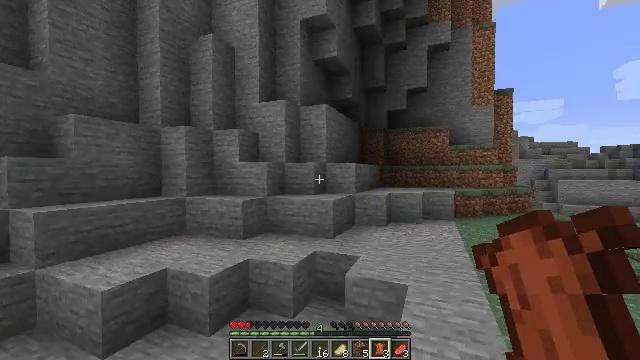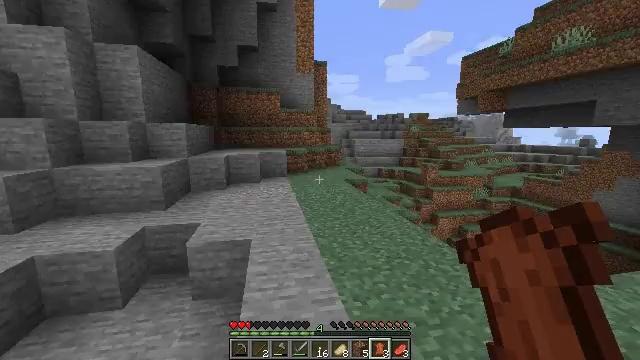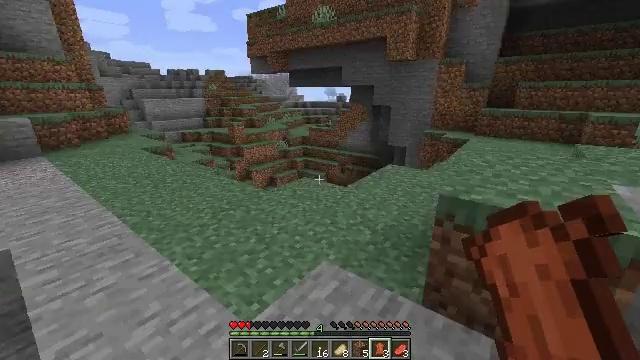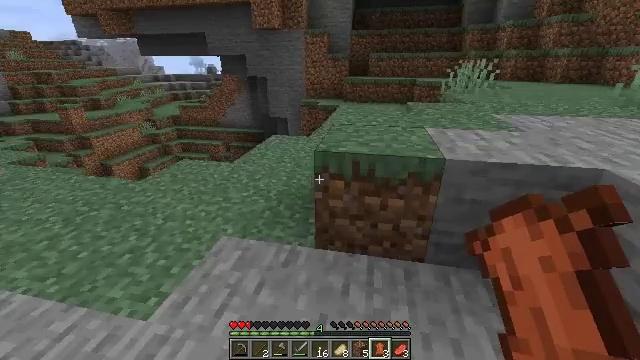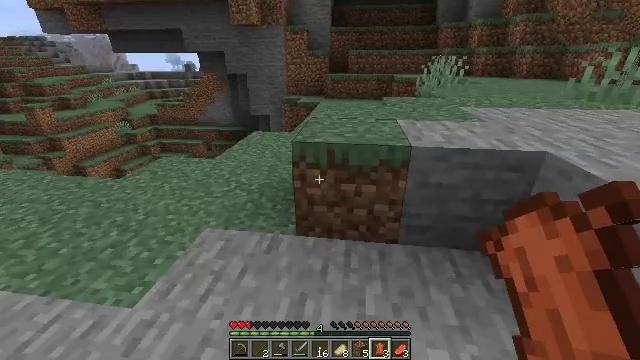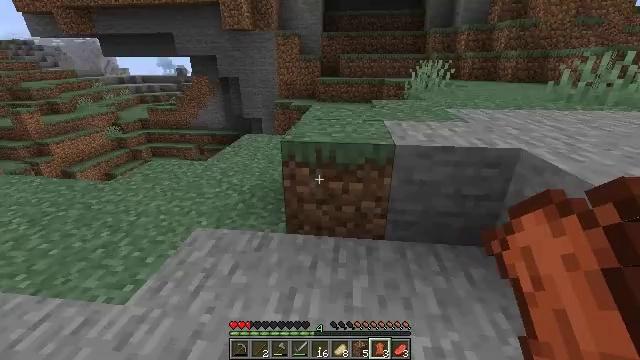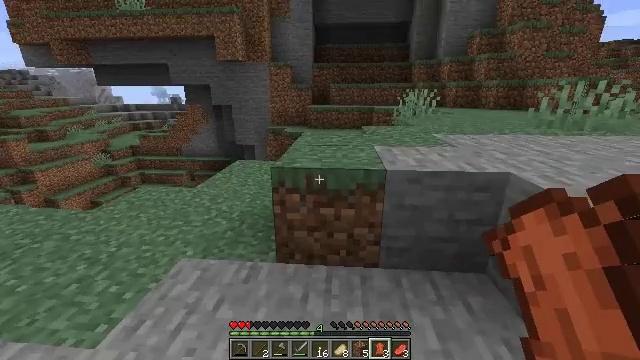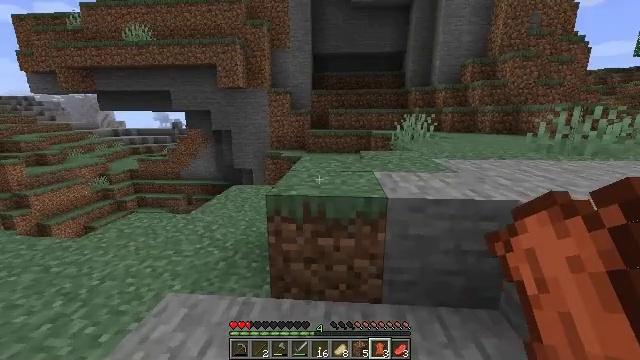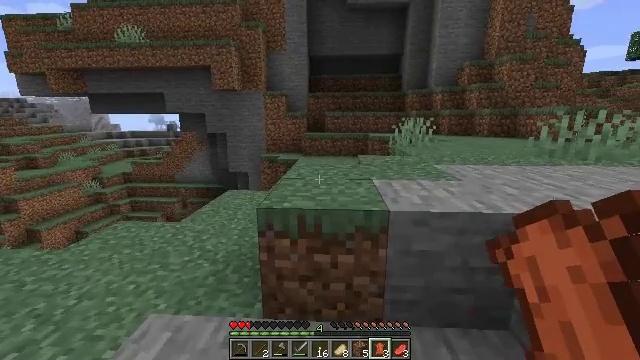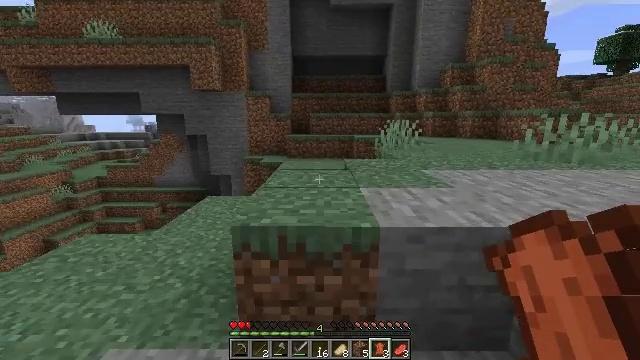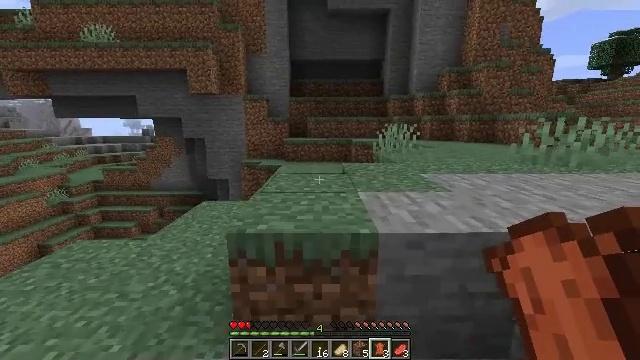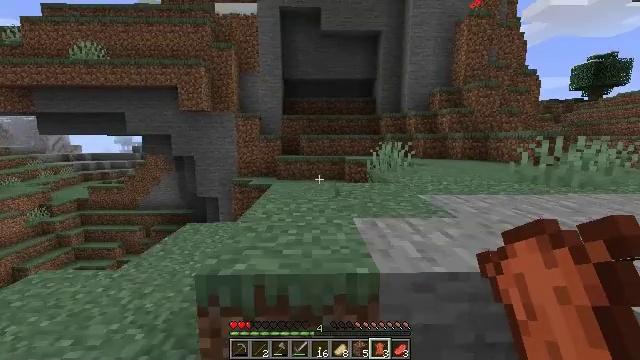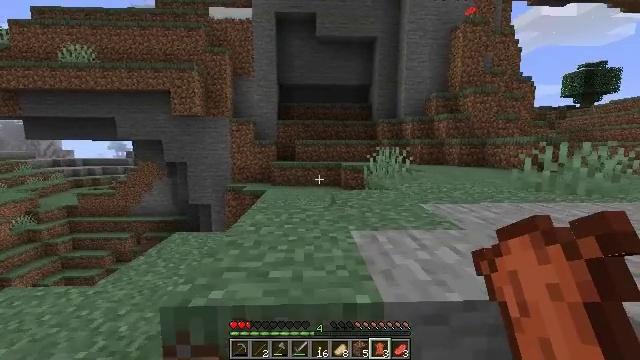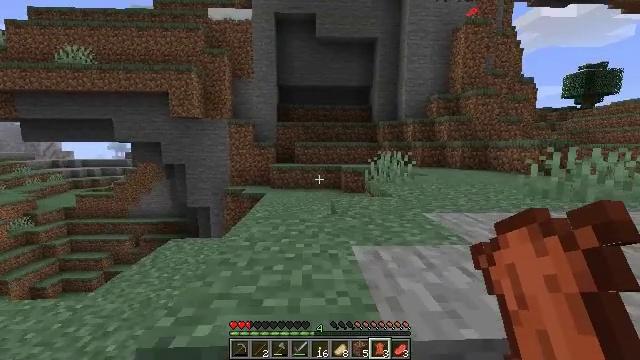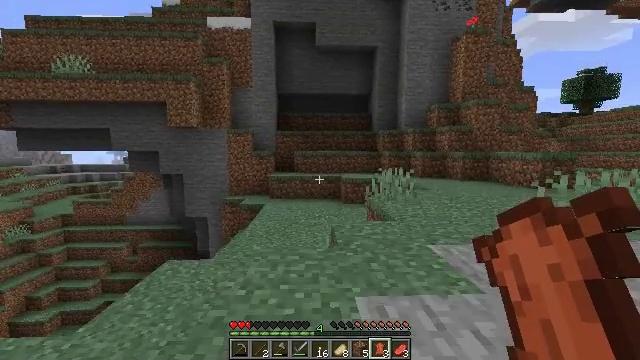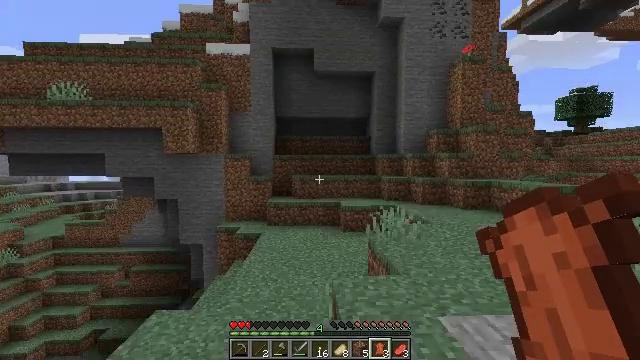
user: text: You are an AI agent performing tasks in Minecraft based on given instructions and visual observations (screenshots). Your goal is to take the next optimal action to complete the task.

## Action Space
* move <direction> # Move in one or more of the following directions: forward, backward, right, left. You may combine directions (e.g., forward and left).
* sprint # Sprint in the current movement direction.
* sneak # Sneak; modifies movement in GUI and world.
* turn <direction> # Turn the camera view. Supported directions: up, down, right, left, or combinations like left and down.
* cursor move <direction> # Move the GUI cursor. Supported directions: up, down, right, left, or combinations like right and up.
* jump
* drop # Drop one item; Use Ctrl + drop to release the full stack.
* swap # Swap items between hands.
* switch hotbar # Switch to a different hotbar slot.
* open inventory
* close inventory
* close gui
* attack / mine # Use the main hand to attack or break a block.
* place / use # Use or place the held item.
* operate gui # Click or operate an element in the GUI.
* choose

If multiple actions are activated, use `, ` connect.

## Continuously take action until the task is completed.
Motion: motion action
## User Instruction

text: Collect a dandelion flower.
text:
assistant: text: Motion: move back and move left, turn right and down
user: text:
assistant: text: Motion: move back, turn right and down
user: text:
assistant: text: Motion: move back, turn right and down
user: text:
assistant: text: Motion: turn right
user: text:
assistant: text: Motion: turn right
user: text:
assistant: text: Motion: move forward, turn right and up
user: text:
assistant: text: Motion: move forward, turn up
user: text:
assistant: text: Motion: move forward
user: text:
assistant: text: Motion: move forward, turn right
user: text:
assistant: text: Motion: move forward
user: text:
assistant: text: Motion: move forward, turn right and up
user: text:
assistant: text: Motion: move forward, turn up
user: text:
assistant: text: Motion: move forward, jump
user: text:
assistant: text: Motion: move forward, jump
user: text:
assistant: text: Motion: move forward, turn up, jump
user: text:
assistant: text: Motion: move forward and move right, turn up, jump
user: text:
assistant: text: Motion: move forward and move right, turn up
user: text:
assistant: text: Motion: move forward and move right
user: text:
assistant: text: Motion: move forward
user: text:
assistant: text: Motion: move forward
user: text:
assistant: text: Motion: move forward
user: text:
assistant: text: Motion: move forward, turn left and down
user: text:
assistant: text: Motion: move forward
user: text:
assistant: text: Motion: move forward and move right
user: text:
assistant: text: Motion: move forward and move right, turn right and up
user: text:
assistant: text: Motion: move forward and move right, turn right and up
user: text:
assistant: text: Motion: move forward and move right, turn right and up
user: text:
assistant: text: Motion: move forward and move right, turn right and up
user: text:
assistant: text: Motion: move forward
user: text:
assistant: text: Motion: move forward